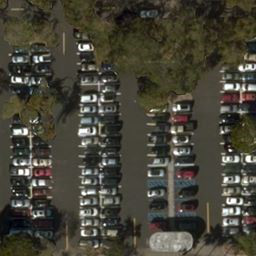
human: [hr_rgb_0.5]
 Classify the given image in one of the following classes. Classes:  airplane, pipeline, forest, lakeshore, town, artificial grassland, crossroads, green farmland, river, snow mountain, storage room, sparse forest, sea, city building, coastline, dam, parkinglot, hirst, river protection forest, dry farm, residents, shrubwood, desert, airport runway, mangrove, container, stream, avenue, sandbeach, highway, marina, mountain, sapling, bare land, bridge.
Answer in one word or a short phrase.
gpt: parkinglot